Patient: sex M, age 17
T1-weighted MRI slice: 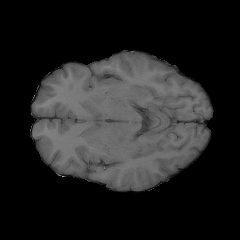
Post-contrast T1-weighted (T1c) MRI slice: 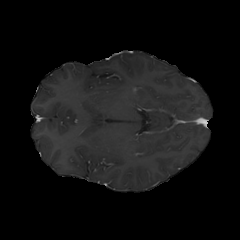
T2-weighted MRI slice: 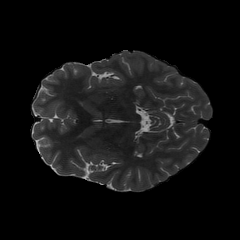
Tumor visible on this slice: no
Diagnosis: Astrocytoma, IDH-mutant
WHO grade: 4